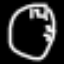
Label: clock